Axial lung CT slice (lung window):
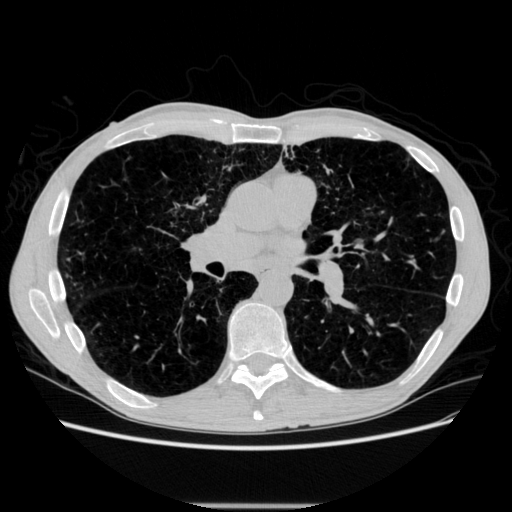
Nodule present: no